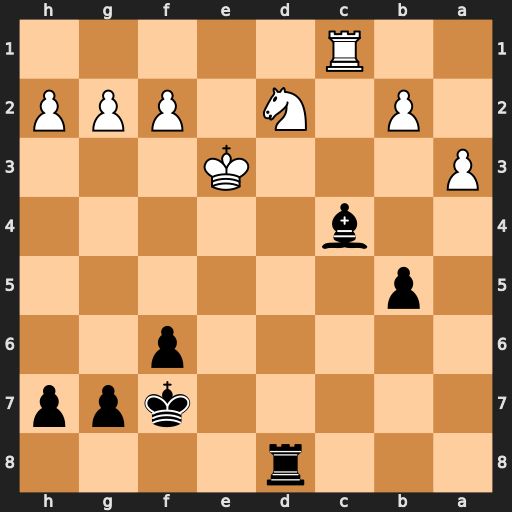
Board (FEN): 3r4/5kpp/5p2/1p6/2b5/P3K3/1P1N1PPP/2R5
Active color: b
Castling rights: -
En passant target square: -
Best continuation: Rd3+ Ke2 Rc3+ Nxc4 Rxc1